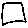
Label: square